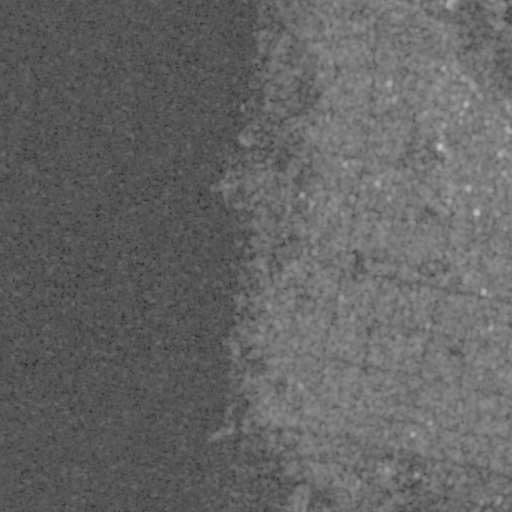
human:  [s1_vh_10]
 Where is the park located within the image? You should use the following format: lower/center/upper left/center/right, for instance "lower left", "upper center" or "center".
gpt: The park is located in the center right of the image.
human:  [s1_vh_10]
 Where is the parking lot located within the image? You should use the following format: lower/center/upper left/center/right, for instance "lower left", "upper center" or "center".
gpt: The parking lot is located in the center right of the image.
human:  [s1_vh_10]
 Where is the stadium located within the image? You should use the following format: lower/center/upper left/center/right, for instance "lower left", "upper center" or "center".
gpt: The stadium is located in the upper center of the image.
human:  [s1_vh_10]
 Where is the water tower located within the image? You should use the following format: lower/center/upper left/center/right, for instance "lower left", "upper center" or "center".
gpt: The water tower is located in the upper right of the image.
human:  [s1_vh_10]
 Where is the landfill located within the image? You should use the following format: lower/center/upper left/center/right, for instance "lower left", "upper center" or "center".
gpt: There is no landfill in the image.

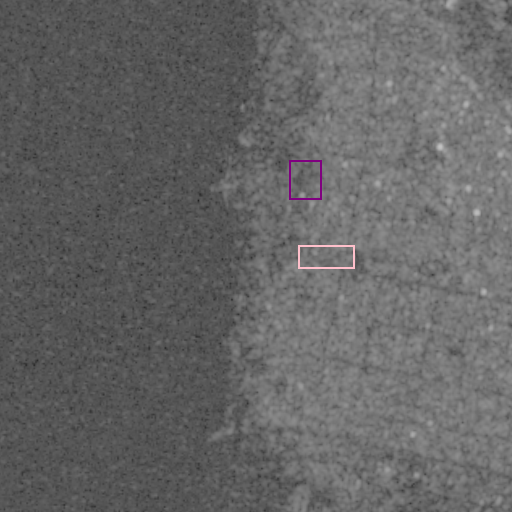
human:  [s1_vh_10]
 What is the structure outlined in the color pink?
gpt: The structure outlined in pink is a park.
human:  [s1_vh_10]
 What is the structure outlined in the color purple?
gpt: The structure outlined in purple is a stadium.
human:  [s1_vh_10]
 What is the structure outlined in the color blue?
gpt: There is no blue outline.